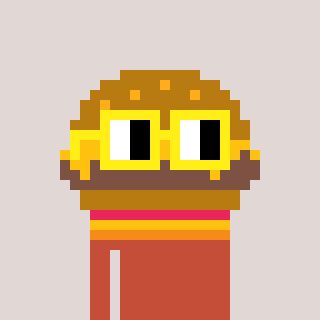
a pixel art character with square yellow glasses, a burger-shaped head and a rust-colored body on a warm background